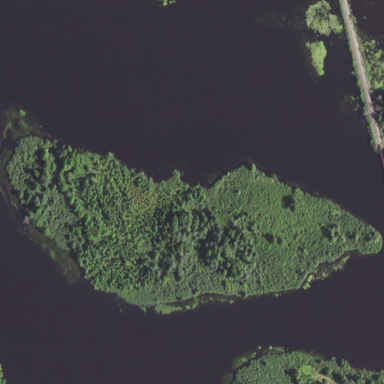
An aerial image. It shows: Island covered with woodland.